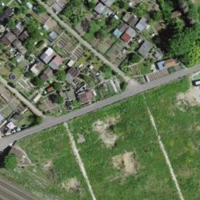
EUNIS habitat code: 53
Species observed at this site:
Phoenicurus phoenicurus
Actinidia chinensis